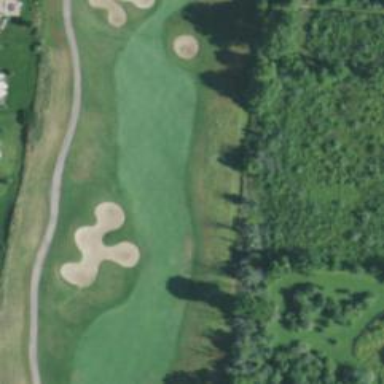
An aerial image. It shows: Golf hole.